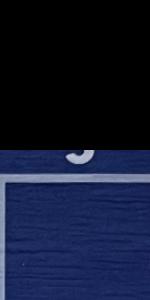
Label: Empty